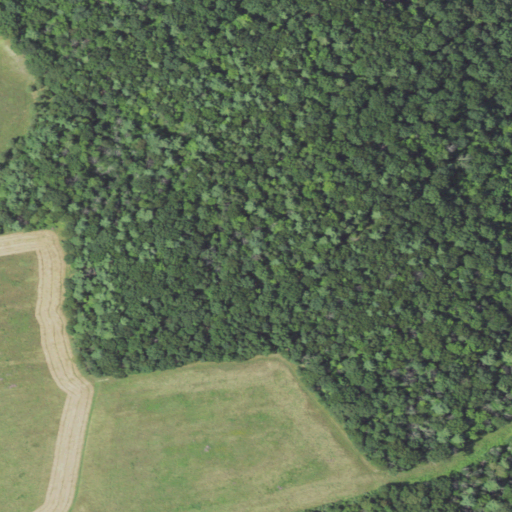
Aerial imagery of mountain in Pennsylvania named Jennings Hill containing mixed forest, deciduous forest, and pasture